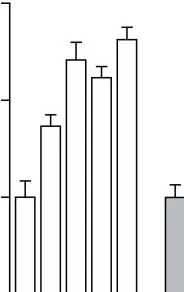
The Y355X mutant receptor does not inhibit the activity of wild-type PPARgamma. (B) NIH 3T3 cells were transfected with the combination of 1 ng of WT PPARgamma and increasing amounts of either the WT (1-4 ng), the dominant/negative mutant V290M (1-4 ng) or the Y355X mutant receptor (1-15 ng) as indicated. Data are normalized to the transcriptional activity of 1 ng of WT receptor and are presented as means +- SD (n = 3).
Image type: chart (chart)